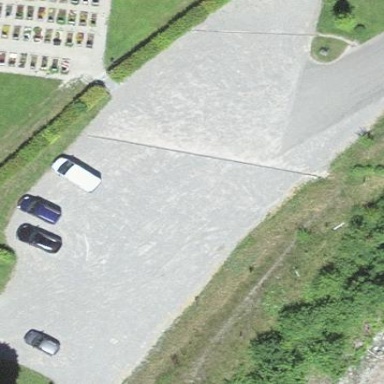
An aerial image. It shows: Parking area with gravel surface.